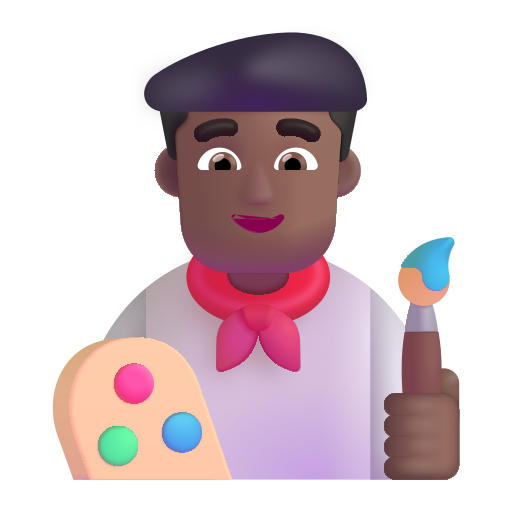
man artist color  dark